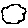
Label: cloud